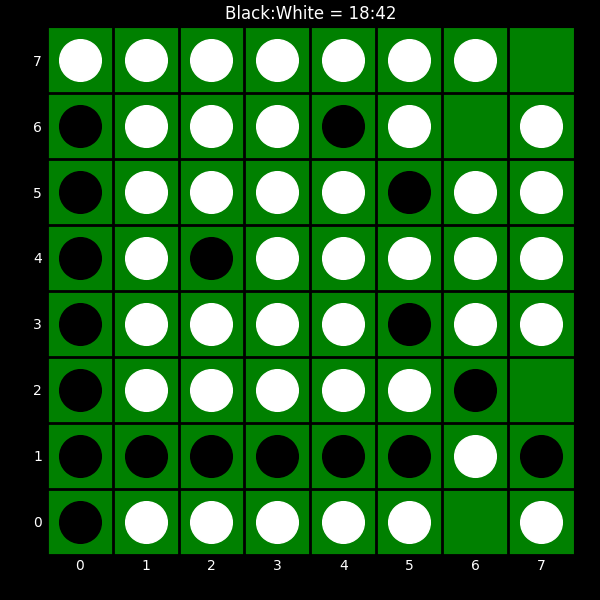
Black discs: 18
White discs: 42